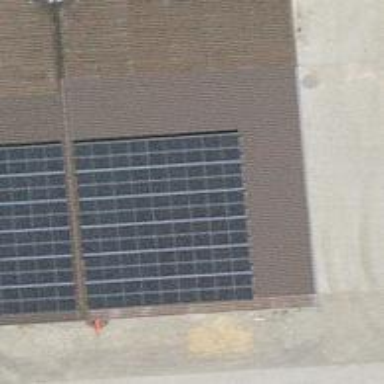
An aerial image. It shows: Solar power generator with photovoltaic panels.